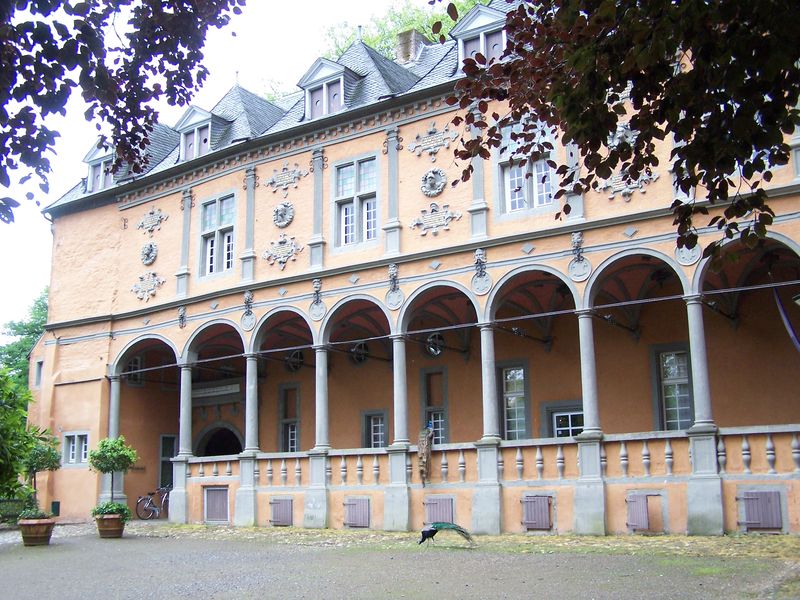
Titel: Schloss Rheydt
Standort: Mönchengladbach-Rheydt (EU - NRW)
Schlagwörter: baum, bäume, grün, fenster, säulen, dach, gebäude, haus, park, schloss, architektur, pflanzen, renaissance, schön, schornstein, garten, kübel, relief, bogen, fassade, hof, rundbogen, verzierung, stuck, bögen, gang, loggia, veranda, gewölbe, gauben, kreise, pfau, fahrrad, villa, anwesen, rundbögen, etagen, laubengang, schindeln, verziehrung, neo, buchsbaum, buxbaum, rost, blutbuche